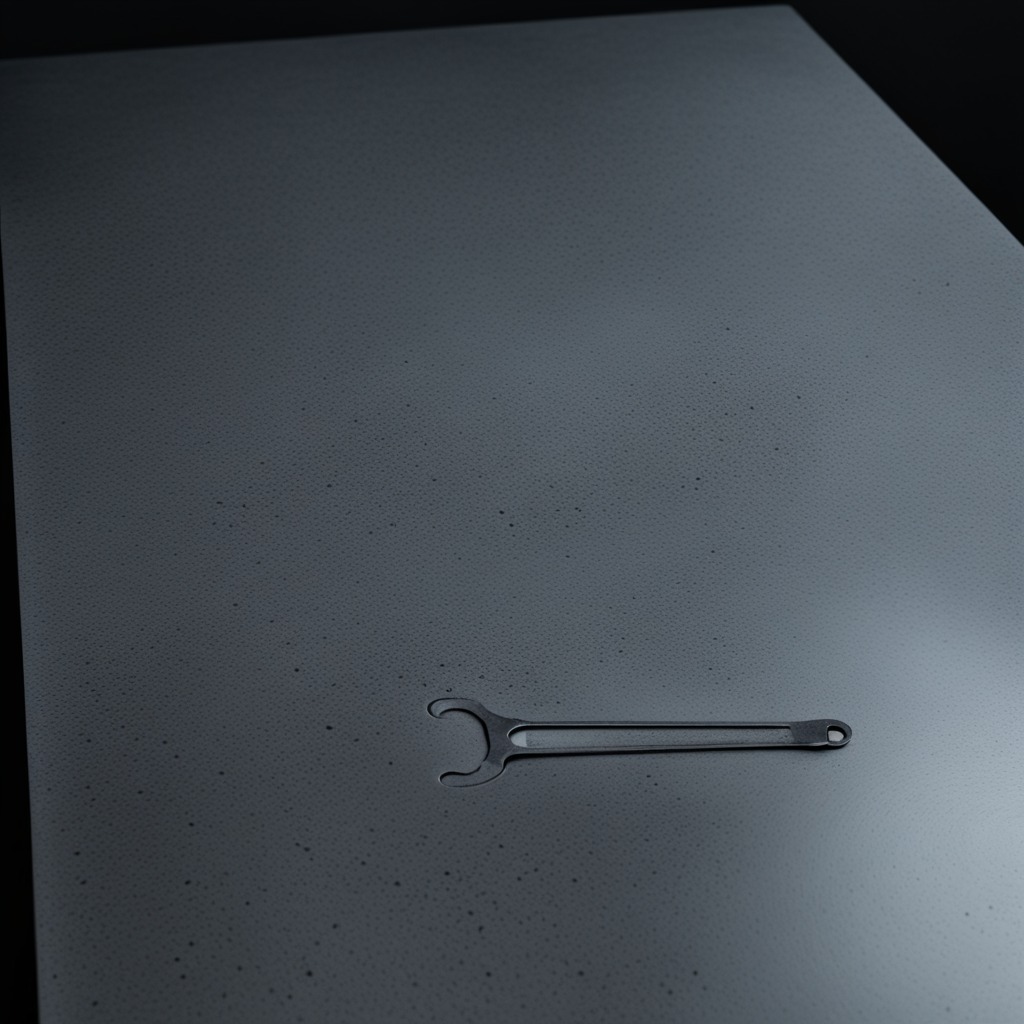
An wrench is lying on a clean granite table inside a workshop at night.